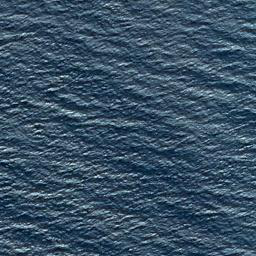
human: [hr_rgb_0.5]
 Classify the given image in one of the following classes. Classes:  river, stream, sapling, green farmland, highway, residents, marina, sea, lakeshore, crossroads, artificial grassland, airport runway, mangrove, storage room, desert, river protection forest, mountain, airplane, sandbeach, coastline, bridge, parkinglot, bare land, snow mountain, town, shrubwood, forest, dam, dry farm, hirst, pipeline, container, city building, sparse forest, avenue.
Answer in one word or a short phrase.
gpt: sea